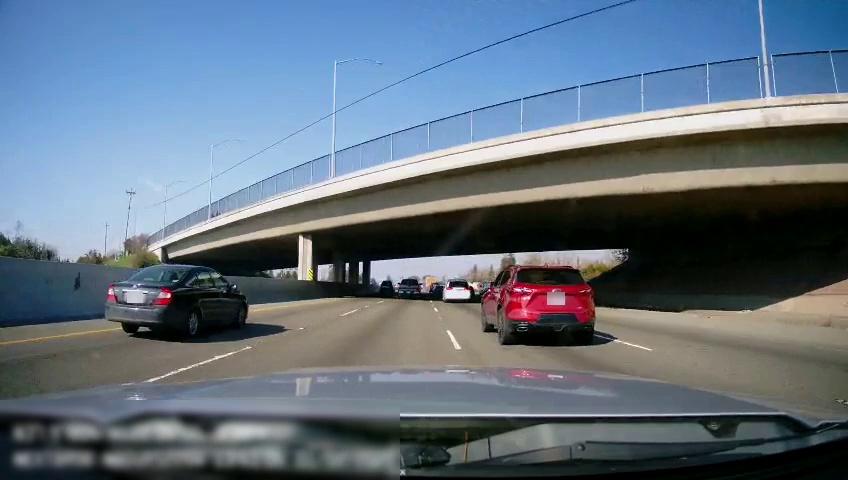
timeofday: Day
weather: Sunny
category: Drivable Space
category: Vehicles | SUV
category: Vehicles | Truck
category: Vehicles | SUV
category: Vehicles | Car
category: Vehicles | SUV
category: Vehicles | Car
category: Lanes | Alternate Lane
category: Lanes | Current Lane
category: Lanes | Alternate Lane
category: Lanes | Alternate Lane
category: Traffic | Signs